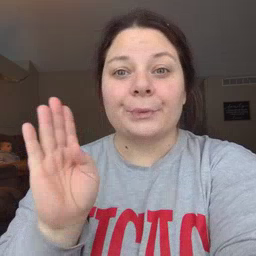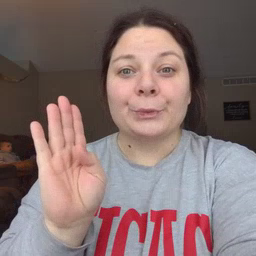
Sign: blue